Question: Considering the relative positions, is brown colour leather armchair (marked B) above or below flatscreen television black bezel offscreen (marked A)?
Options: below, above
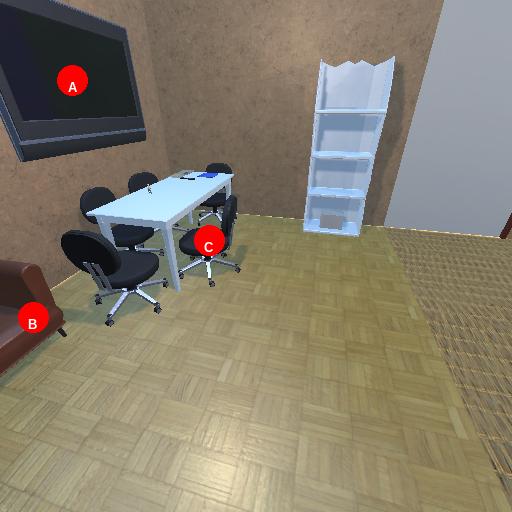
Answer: below